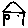
Label: house